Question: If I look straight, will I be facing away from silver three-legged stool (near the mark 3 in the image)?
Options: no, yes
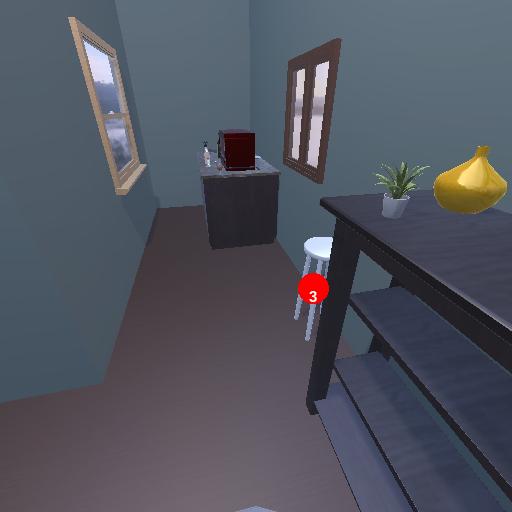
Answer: no